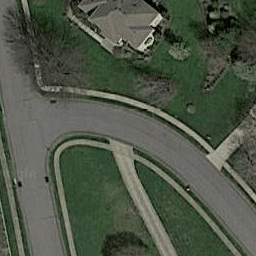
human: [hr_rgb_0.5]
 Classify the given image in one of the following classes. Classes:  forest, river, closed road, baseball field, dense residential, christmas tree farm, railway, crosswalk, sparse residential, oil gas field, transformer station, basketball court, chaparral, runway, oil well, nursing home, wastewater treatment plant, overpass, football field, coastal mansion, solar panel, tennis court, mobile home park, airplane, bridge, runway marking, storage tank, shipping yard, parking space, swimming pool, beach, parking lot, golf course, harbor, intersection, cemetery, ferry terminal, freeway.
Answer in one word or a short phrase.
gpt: closed road